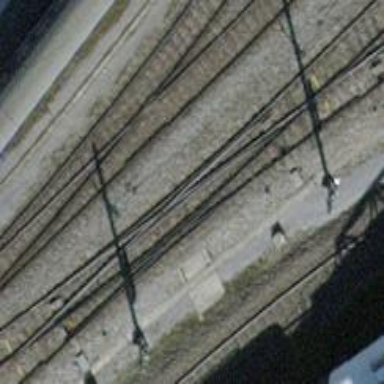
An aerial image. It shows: Railway switch.